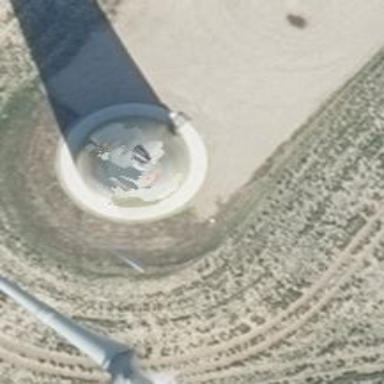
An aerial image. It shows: Wind generator powered by wind. The generator type is horizontal axis and it uses wind turbines.